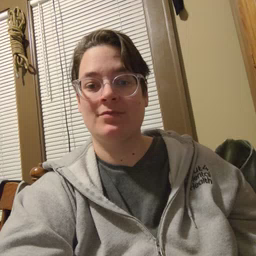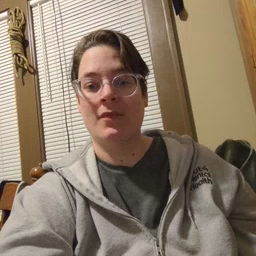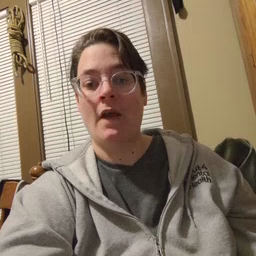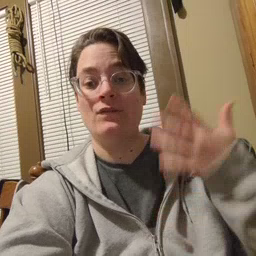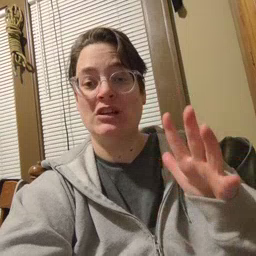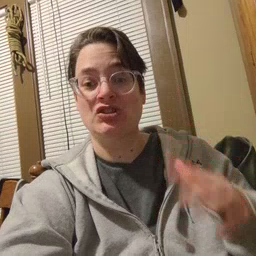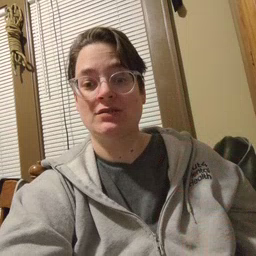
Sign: finish